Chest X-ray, AP view. Patient: 30 years old, sex F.
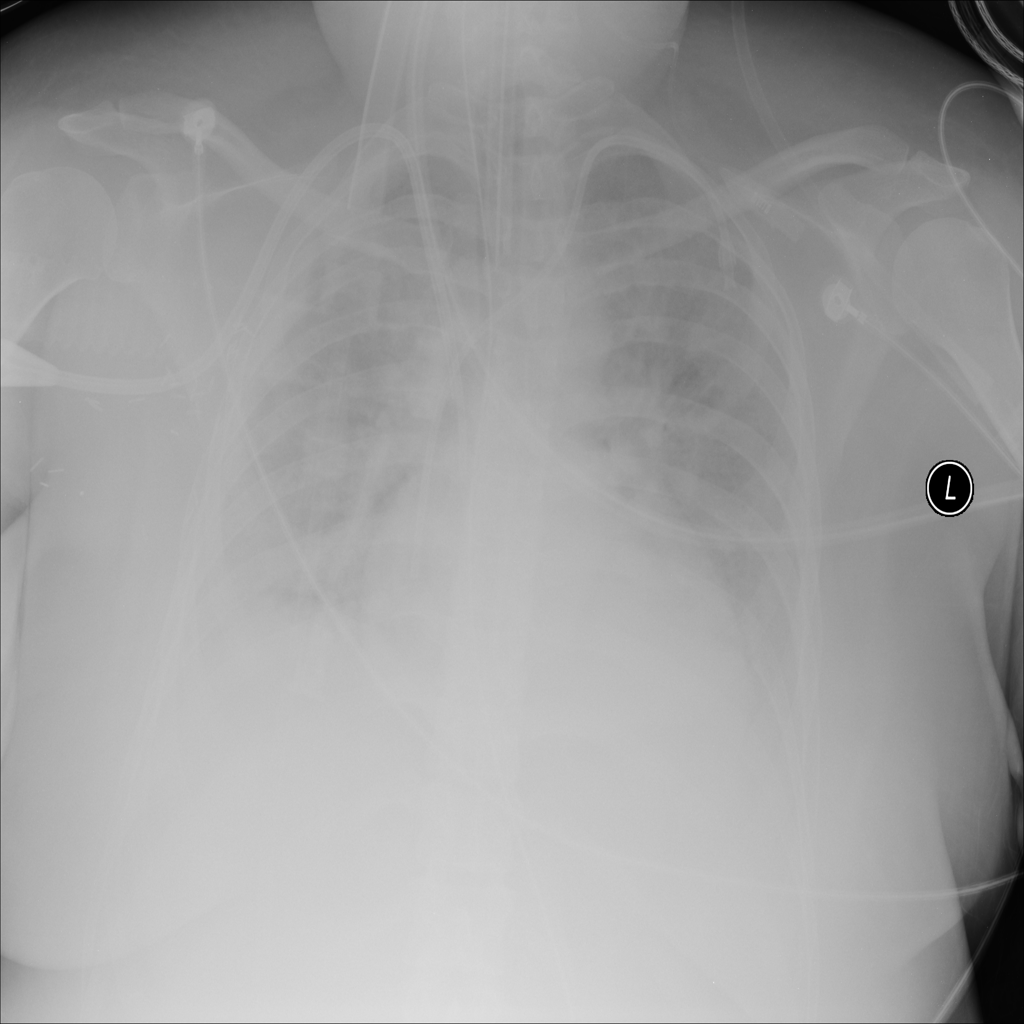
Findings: Infiltration